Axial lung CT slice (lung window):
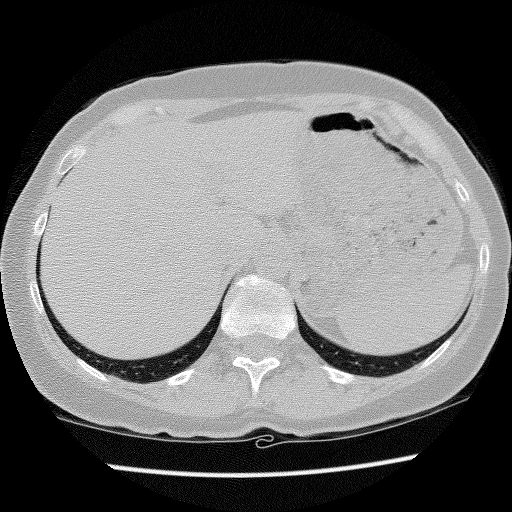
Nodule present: no